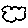
Label: cloud